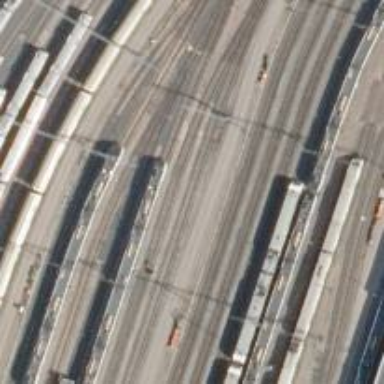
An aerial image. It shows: Rail yard with electrified contact lines for the trains.